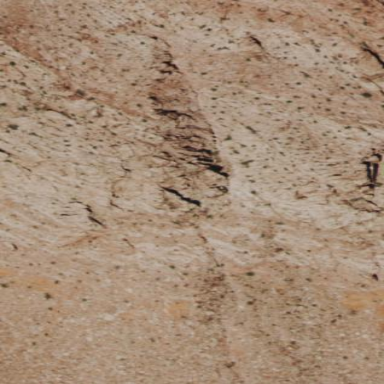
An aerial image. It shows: Brown cliff in the natural landscape.